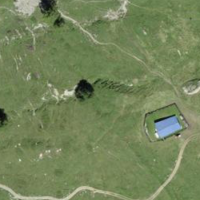
EUNIS habitat code: 23
Species observed at this site:
Aster alpinus